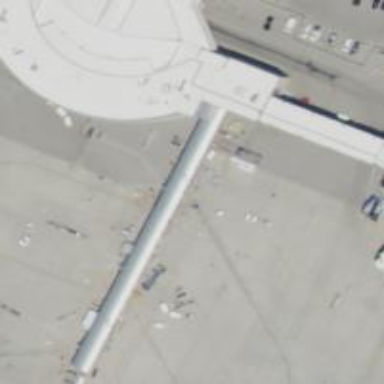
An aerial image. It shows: Airport gate.